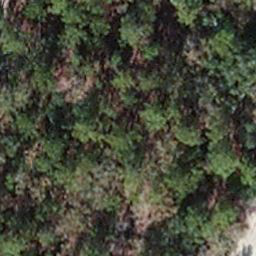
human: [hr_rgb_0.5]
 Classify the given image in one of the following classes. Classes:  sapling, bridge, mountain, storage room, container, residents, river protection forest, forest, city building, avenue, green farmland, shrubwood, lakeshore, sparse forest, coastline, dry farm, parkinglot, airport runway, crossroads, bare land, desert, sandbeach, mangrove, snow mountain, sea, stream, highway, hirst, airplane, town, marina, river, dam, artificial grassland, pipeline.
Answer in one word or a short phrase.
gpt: sapling